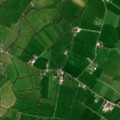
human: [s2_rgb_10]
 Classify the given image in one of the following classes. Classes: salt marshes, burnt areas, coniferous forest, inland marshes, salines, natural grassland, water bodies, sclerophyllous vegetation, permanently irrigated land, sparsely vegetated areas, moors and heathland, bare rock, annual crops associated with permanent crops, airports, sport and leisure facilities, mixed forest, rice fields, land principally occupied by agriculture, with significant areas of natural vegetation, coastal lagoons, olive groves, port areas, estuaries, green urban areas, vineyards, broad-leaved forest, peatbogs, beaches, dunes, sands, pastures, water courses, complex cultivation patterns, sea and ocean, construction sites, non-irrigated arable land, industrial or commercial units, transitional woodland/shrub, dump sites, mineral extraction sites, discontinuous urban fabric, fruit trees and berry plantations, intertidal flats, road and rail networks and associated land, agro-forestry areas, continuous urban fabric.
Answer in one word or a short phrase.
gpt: non-irrigated arable land, pastures